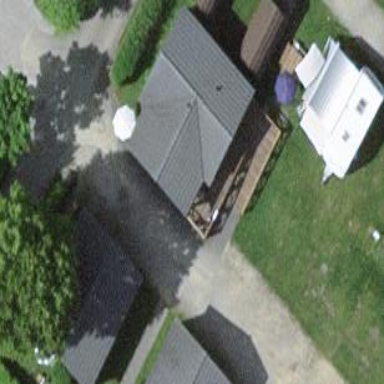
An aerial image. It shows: Hut with gabled roof.